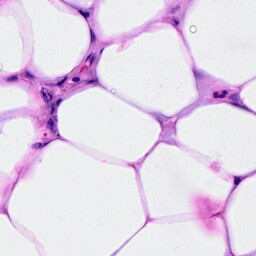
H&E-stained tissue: Breast